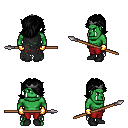
a pixel art fantasy rpg character, male body template, orc, green skin, black tattered cape, red pants, black swoop hairstyle, iron tiara, gold gloves, black shoes, spear, four views (front, back, left, right), 2x2 character sprite sheet, small pixel art, hard edges, no anti-aliasing